Question: jQuery 'position()' :
> Get the current coordinates of the first element in the set of matched
elements, relative to the offset parent.
What does it means 'offset Parent' ? <URL>
it counts the 'scroll'.
I guess I don't understand the meaning of offsetParent... Any help ?

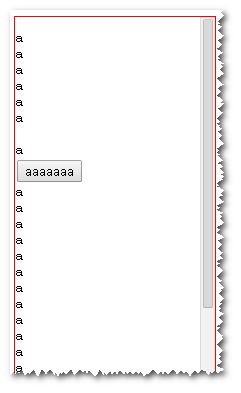
Answer: <URL>
You didn't give 'position: relative' to the 'pre' element.
See the documentation you've posted yourself:
> Get the current coordinates of the first element in the set of matched
elements, relative to the .
---
> Also see: <URL> Get the closest ancestor element that is positioned.
An element is said to be positioned if it has a CSS position attribute of 'relative', 'absolute', or 'fixed'